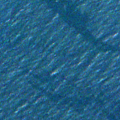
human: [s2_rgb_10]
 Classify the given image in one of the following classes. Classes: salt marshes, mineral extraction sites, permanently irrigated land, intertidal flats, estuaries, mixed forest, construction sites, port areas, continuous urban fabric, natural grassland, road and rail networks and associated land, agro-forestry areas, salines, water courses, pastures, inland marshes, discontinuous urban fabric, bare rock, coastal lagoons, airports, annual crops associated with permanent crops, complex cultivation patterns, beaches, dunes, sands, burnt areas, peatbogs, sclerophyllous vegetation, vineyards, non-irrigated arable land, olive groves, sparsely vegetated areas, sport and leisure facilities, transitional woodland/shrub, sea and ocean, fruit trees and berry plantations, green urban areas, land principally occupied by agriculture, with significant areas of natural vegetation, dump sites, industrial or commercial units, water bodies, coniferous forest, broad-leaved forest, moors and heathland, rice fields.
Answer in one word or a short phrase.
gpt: sea and ocean